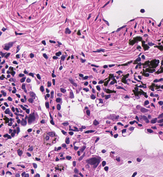
Tumor epithelial tissue: yes
Tumor-associated stroma tissue: yes
Normal tissue: no